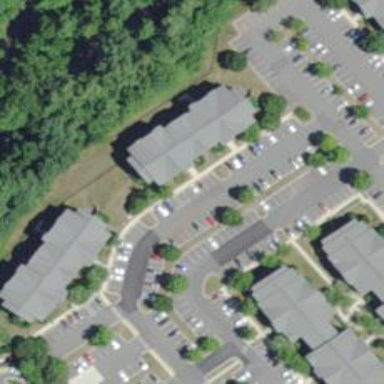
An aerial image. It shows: Parking space.